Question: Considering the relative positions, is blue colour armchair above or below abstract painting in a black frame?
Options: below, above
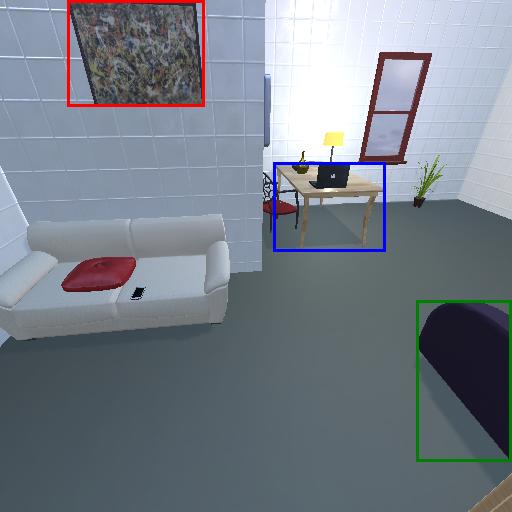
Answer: below